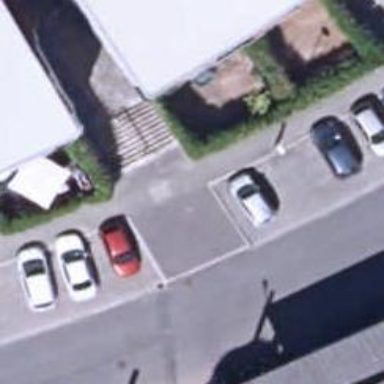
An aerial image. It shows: Set of steps on the road.